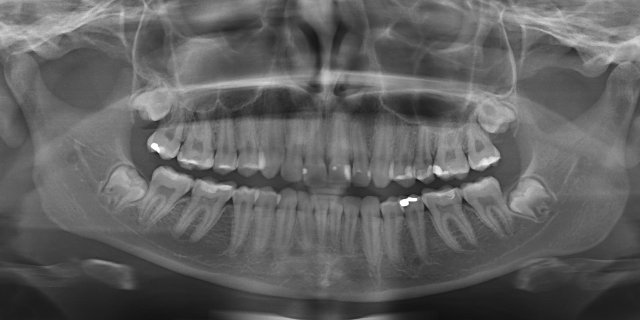
adult